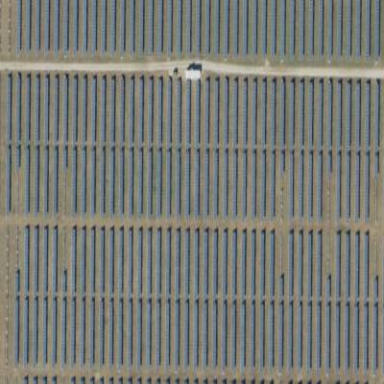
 consisting of solar photovoltaic panels."